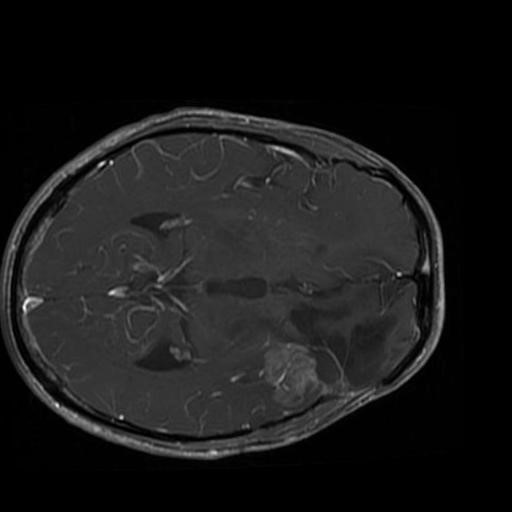
Label: brain_glioma